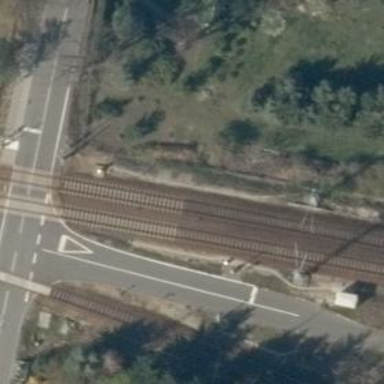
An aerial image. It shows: Railway signal.